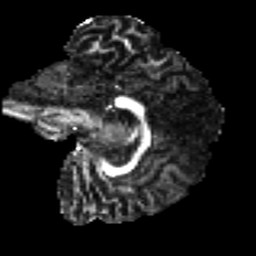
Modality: FA
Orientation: sagittal
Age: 28
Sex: male
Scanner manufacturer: ge
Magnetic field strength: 3 T
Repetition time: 7.8 s
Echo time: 0.061 s